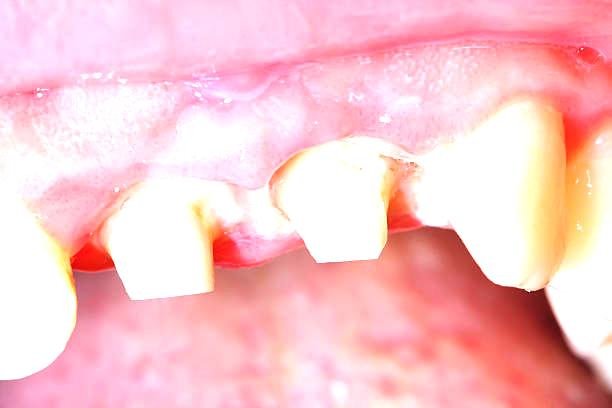
Condition: Gingivitis